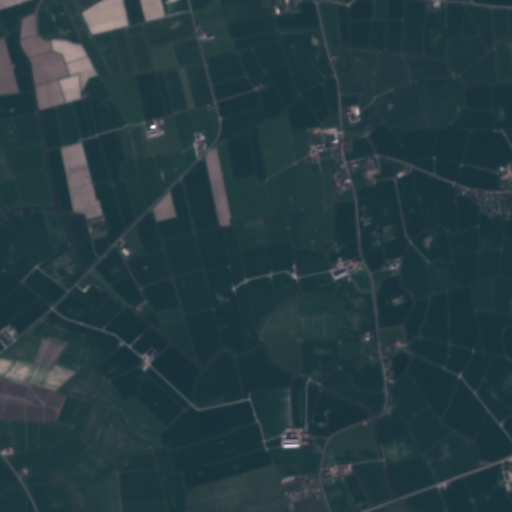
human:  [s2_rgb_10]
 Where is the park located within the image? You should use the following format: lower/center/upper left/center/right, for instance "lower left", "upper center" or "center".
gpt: The park is located in the lower right of the image.
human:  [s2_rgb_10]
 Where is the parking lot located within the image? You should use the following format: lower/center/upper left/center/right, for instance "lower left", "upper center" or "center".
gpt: The parking lot is located in the upper right of the image.
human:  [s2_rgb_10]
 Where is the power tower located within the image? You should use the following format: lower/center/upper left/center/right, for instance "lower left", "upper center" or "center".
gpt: There is no power tower in the image.